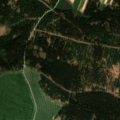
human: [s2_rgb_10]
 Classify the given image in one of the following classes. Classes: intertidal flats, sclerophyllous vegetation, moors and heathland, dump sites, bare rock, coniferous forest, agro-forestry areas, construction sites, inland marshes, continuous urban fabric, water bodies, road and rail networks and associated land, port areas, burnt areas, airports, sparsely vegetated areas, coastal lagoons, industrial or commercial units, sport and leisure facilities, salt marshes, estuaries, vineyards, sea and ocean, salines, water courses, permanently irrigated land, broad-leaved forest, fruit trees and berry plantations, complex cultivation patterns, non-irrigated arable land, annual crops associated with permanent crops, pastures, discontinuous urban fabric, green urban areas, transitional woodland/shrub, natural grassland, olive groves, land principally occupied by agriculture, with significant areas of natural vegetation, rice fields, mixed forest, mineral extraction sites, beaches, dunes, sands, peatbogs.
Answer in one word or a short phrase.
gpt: non-irrigated arable land, coniferous forest